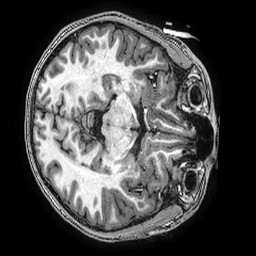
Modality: T1w
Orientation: axial
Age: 14
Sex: female
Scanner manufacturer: ge
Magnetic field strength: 3 T
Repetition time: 0.0077 s
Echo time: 0.003436 s